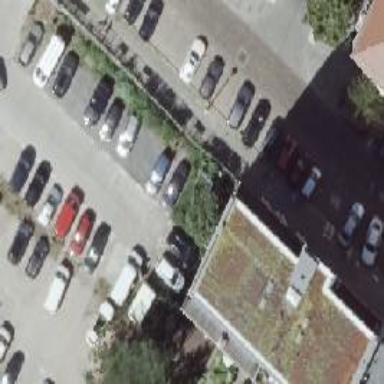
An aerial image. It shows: Parking aisle with concrete surface.